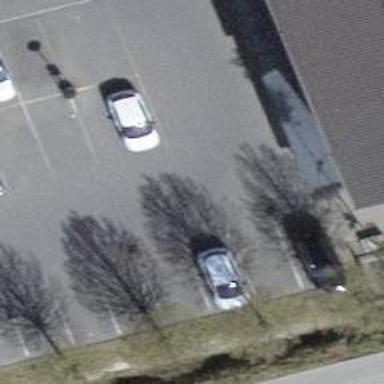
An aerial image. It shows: Parking aisle designated as service road.